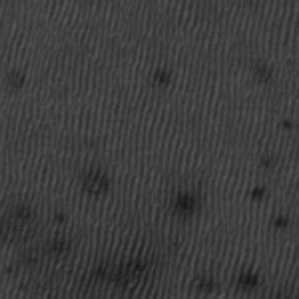
Label: frost